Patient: sex M, age 34
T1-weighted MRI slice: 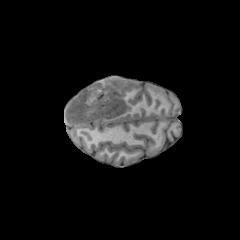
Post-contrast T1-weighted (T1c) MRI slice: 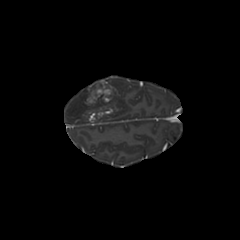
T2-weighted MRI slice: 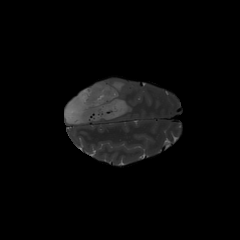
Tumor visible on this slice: yes
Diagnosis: Astrocytoma, IDH-mutant
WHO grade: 4